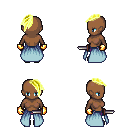
a pixel art fantasy rpg character, female body template, human, dark skin, overskirt, magenta pants, gold long mohawk hairstyle, gold gloves, gray slippers, dagger, four views (front, back, left, right), 2x2 character sprite sheet, small pixel art, hard edges, no anti-aliasing